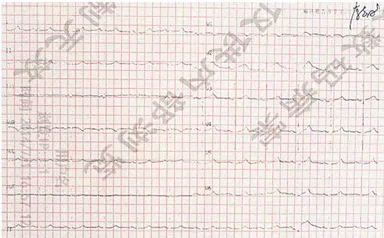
The clinical and genetic information of the family. And after percutaneous coronary intervention.
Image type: electrography (ekg)